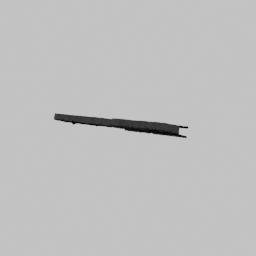
Label: architecture